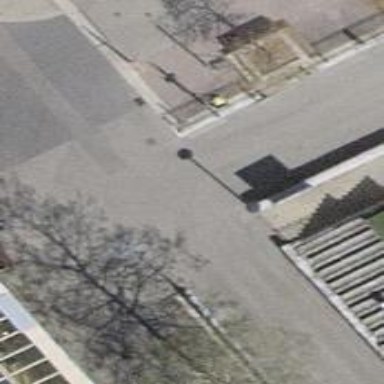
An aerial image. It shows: Road with steps.